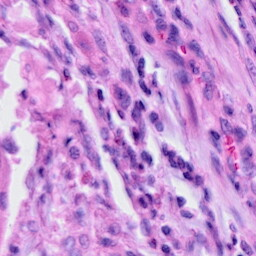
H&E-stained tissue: Cervix